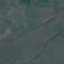
Land use / land cover class: HerbaceousVegetation